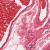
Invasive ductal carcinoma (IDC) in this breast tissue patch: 0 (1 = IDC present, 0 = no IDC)